Question: I would like to understand a few basics about Assemblies and Namespaces. I've reproduced an NHibernate tutorial, and everything works fine. But I'm not sure if I agree on what classes go where. So look at Solution Explorer image attached..
and (with classes in folders) are . And here both are in the ...DAL assembly.
1. Is there any logical reason to put it there? Product is a POCO class. Shouldn't that more naturally belong outside the DAL assembly?
2. Is it correct to put IProductRepository in the Domain namespace? And if you suggest to move the POCO classes, would you also move the IProductRepository?
3. What would I need to do if I wanted to make the DAL usable by both C# and VB.NET projects?

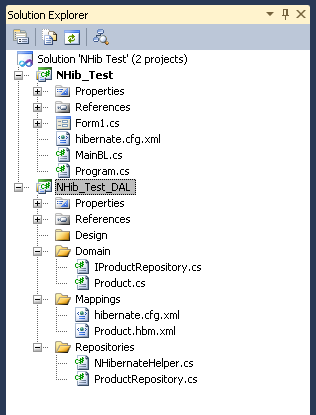
Answer: > Is there any logical reason to put it
there? Product is a POCO class.
Shouldn't that more naturally belong
outside the DAL assembly?
The argument for putting the POCO class in with the persistence implementation is to simplify deployment and reduce the total number of needed assemblies.
That is not to say I agree with the practice.
It is a better practice, and perhaps even more conventional, to place the of the domain objects in one assembly, and the implementations that depend on the persistence technology in another.
Clients can then reference the assembly of domain object definitions without being tied to the implementation strategy.
> Is it correct to put
IProductRepository in the Domain
namespace? And if you suggest to move
the POCO classes, would you also move
the IProductRepository?
Yes, it is correct for the definition of a Repository to be in the Domain.
Repositories are a domain concept, they are not generic - at least not the interface they expose (the implementations may in fact be generic).
The interfaces for the Repository should live with the definitions for the Entities (whether they are POCO's or just interfaces) and with all other domain objects.
> What would I need to do if I wanted to
make the DAL usable by both C# and
VB.NET projects?
Nothing special. You can reference the assembly from either C# or VB.Net, whether the DAL and/or Domain assemblies were written in C# or VB.Net. This is a large advantage of .Net as a whole and is quite intentional and by design.